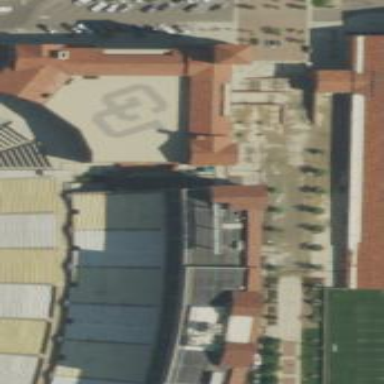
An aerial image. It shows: Commercial building.